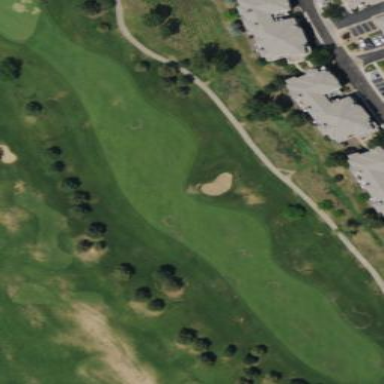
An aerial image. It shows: Grassy area designated as golf fairway.